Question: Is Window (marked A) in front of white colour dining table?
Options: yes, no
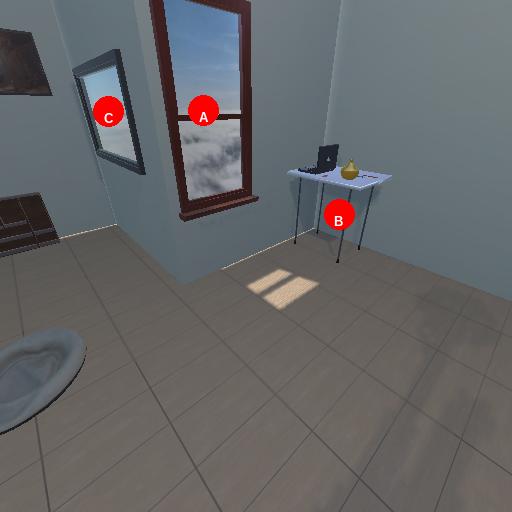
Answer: yes